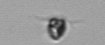
Label: Pyramimonas